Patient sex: M
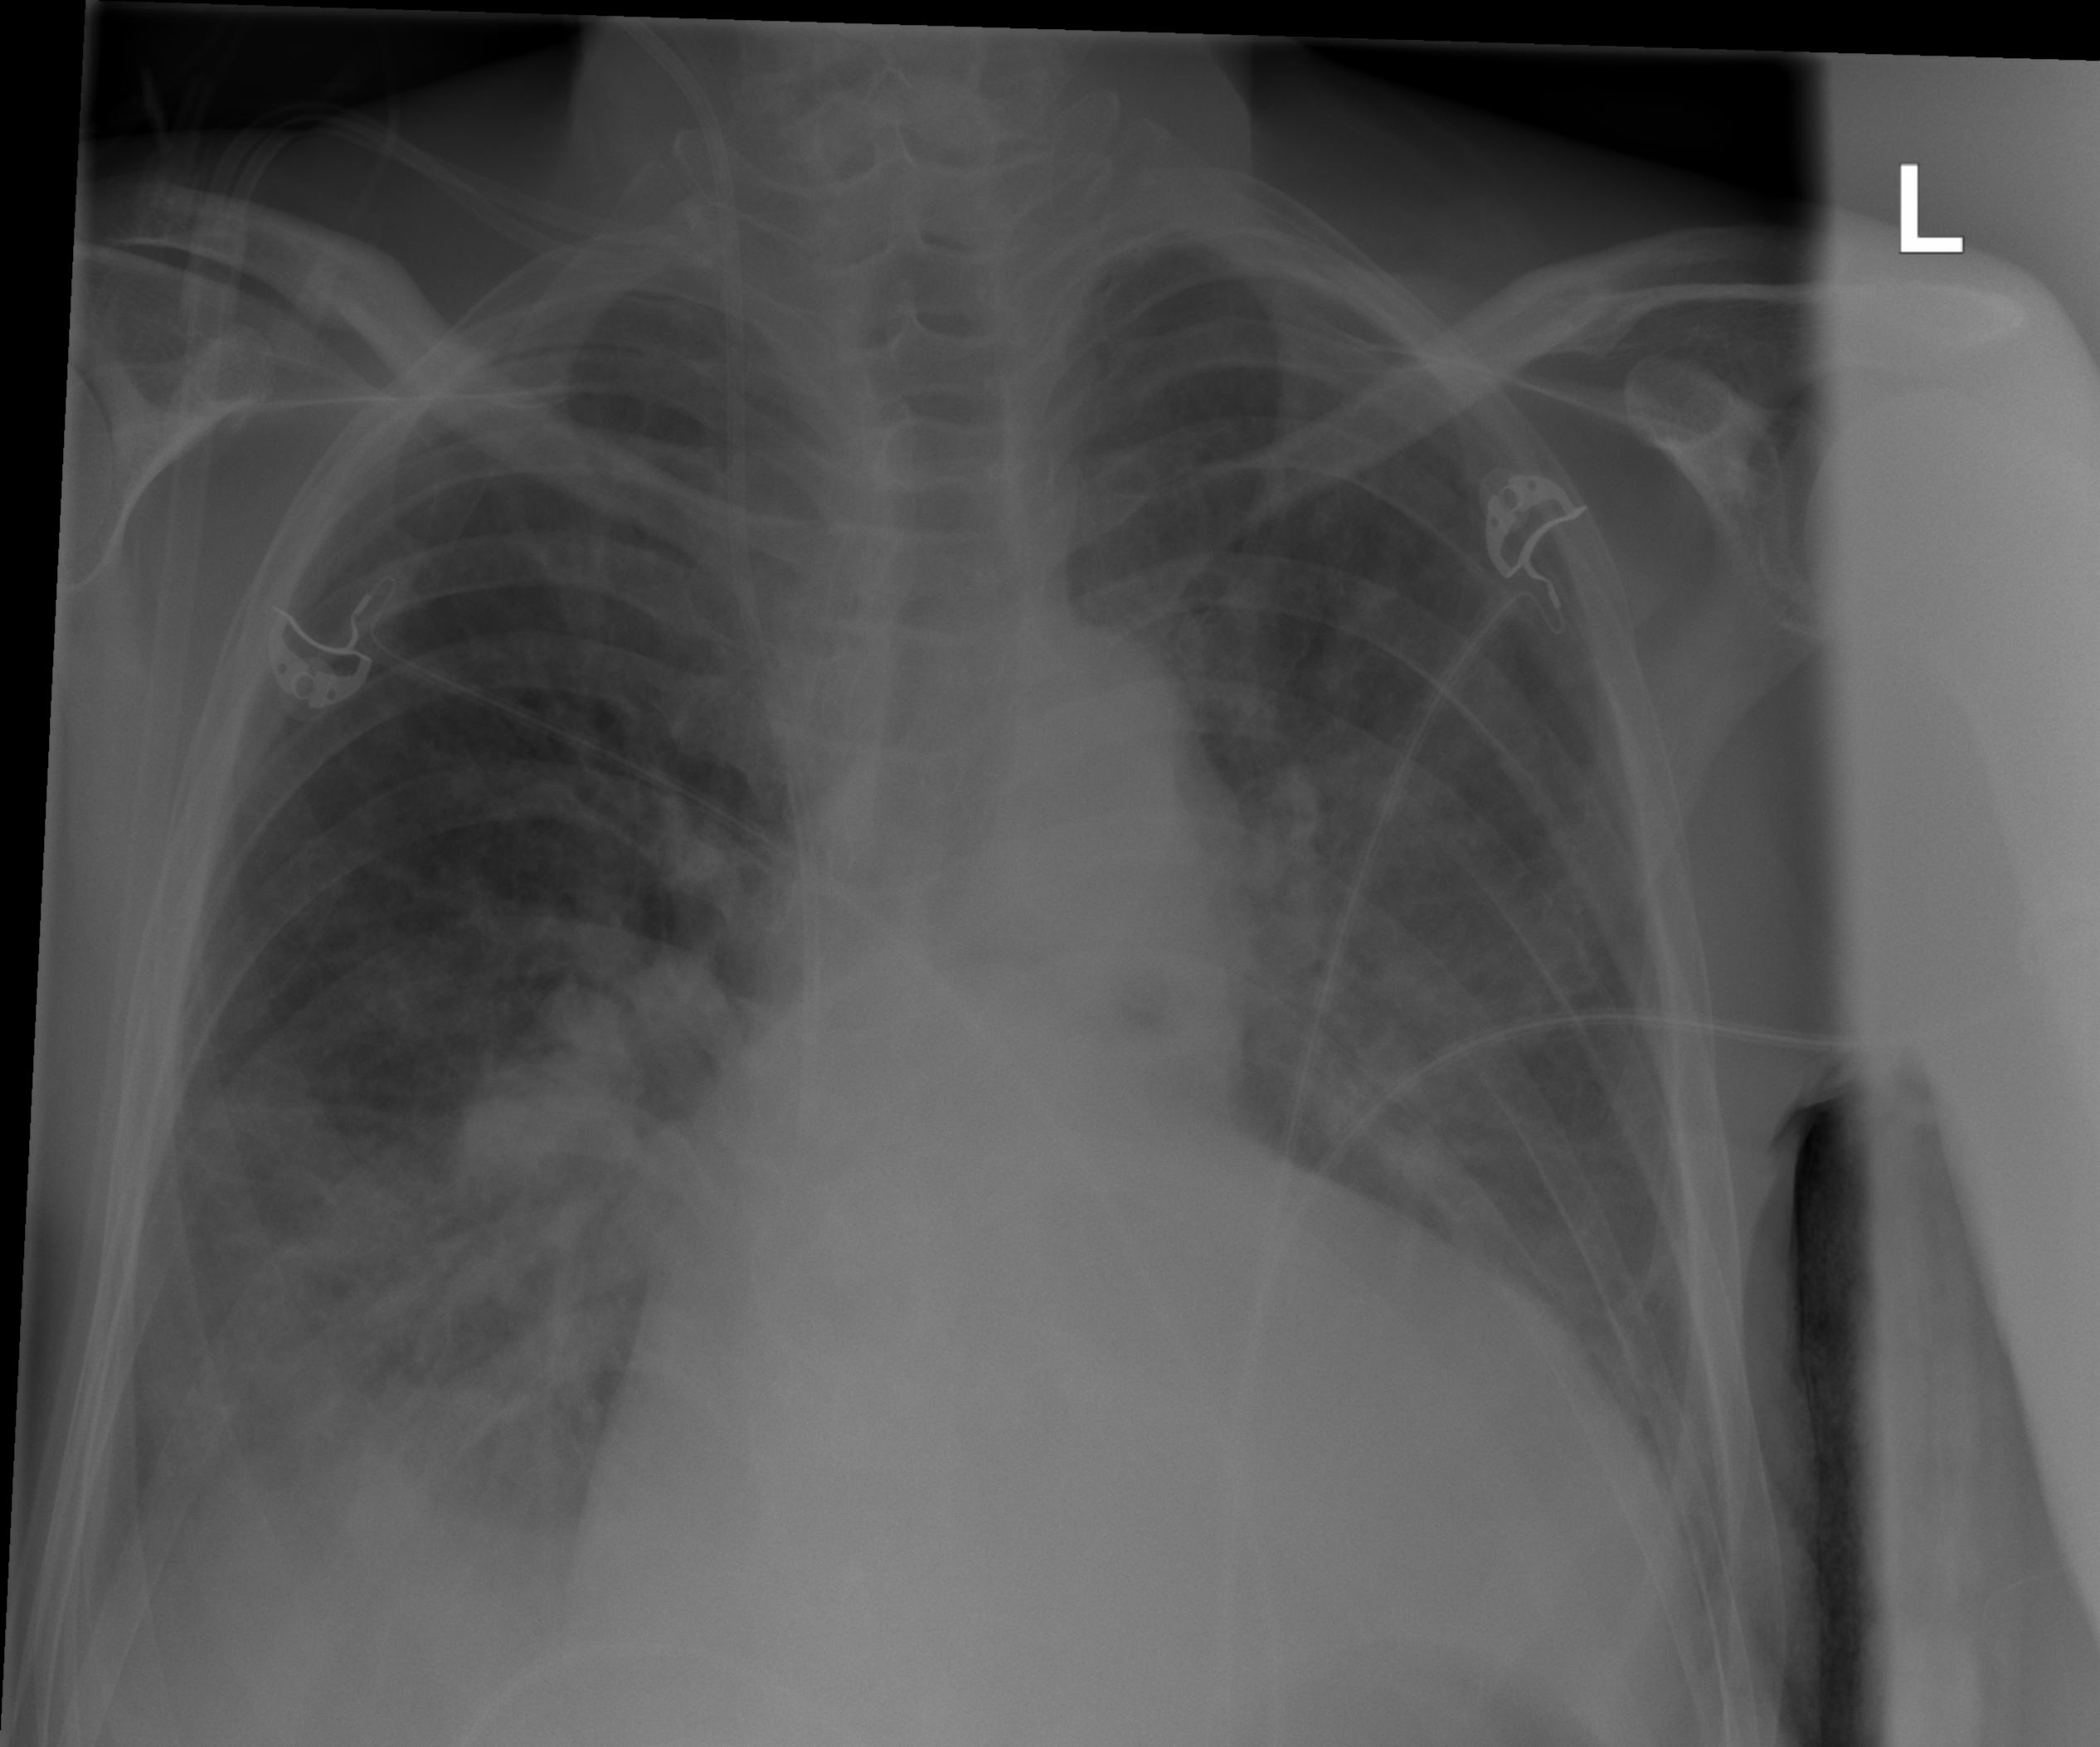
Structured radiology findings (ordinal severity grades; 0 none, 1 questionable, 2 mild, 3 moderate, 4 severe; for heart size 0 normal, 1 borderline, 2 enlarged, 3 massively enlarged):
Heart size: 3
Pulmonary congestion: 2
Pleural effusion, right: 2
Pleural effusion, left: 2
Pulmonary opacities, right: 3
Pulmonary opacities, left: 2
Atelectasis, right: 2
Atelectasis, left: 0